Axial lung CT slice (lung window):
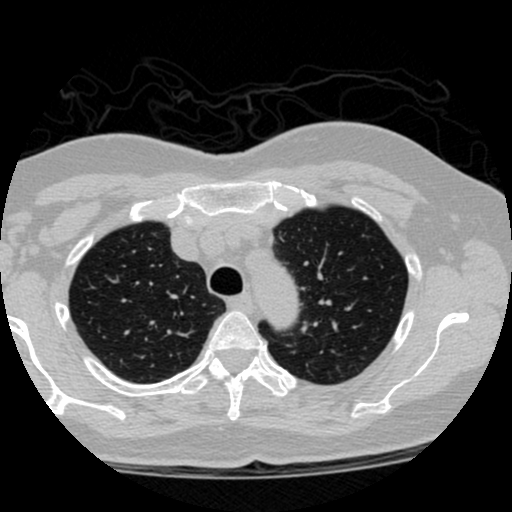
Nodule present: no